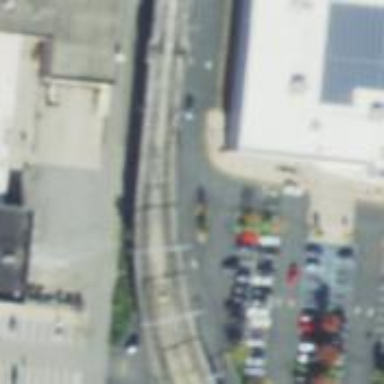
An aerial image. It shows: Bridge for light rail railway with electrified contact lines.